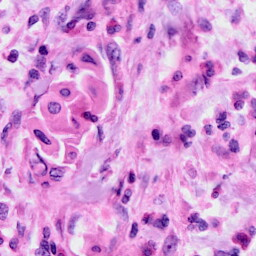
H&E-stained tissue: Cervix